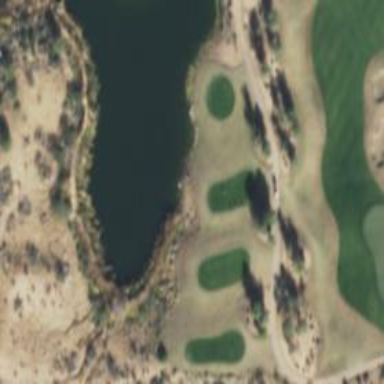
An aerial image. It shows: View of golf hole.